Question: I've got a custom user control with a public property that I'd like to be able to set in XAML. Here it is below.
'''
<UserControl x:Class="Scale.Controls.TestControl"
xmlns="http://schemas.microsoft.com/winfx/2006/xaml/presentation"
xmlns:x="http://schemas.microsoft.com/winfx/2006/xaml"
xmlns:mc="http://schemas.openxmlformats.org/markup-compatibility/2006"
xmlns:d="http://schemas.microsoft.com/expression/blend/2008"
mc:Ignorable="d"
d:DesignHeight="300" d:DesignWidth="300">
'''
'''
using System.Windows.Controls;
namespace MyProject.Controls
{
public partial class TestControl : UserControl
{
public string TestMe { get; set; }
public TestControl()
{
InitializeComponent();
}
}
}
'''
Then, in my MainWindow.xaml file, I try to include this:
'''
<controls:TestControl TestMe="asdf" />
'''
However, even though Visual Studio autocompletes the TestMe property, I then see things with a squiggly underline that says "The member "Test Me" is not recognized or is not accessible," as seen below.

I could have sworn I've done something like this before in other projects. How can I access (i.e. set) the public properties via XAML like this?
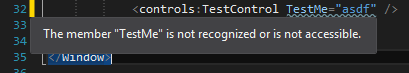
Answer: You need to declare your property as 'Dependency Properties'
'''
namespace MyProject.Controls
{
public partial class TestControl : UserControl
{
//Register Dependency Property
public static readonly DependencyProperty TestMeDependency = DependencyProperty.Register("MyProperty", typeof(string), typeof(TestControl));
public string MyCar
{
get
{
return (string)GetValue(TestMeDependency);
}
set
{
SetValue(TestMeDependency, value);
}
}
public TestControl()
{
InitializeComponent();
}
}
}
'''